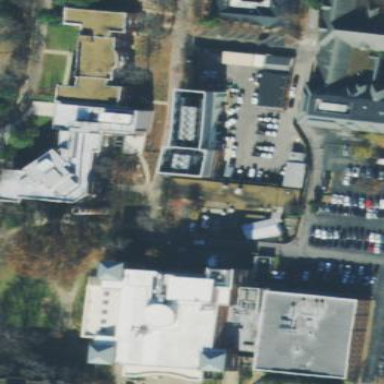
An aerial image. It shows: View of university building.